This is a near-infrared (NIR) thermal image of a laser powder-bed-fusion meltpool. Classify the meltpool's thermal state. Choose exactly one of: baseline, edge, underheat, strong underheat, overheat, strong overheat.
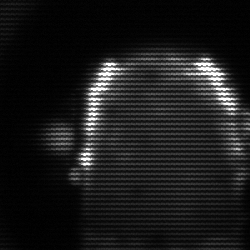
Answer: baseline